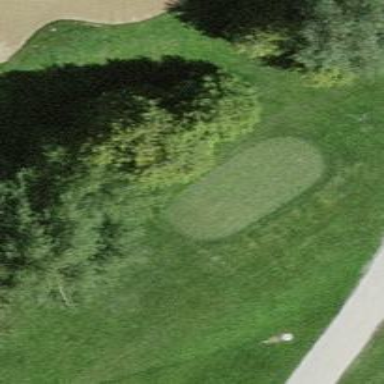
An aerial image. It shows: Golf tee.